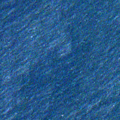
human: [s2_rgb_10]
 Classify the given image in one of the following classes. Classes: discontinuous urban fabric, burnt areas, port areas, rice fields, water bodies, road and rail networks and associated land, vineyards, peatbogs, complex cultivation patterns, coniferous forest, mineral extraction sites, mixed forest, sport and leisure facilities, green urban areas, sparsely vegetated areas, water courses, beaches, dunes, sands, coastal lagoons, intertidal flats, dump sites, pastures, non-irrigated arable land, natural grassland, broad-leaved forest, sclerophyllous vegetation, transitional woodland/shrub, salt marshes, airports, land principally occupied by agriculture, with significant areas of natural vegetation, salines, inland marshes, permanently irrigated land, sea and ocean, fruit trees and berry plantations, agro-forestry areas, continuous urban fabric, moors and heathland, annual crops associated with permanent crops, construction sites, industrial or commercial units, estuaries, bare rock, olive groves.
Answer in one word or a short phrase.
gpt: sea and ocean